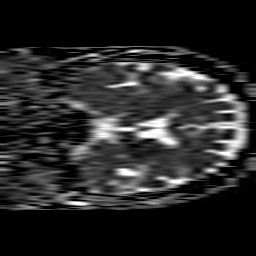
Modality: ADC
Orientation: coronal
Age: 62
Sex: female
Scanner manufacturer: philips
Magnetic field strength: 1.5 T
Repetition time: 3.639 s
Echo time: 0.09255 s